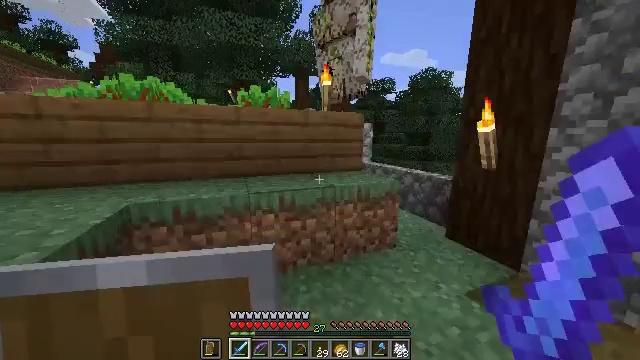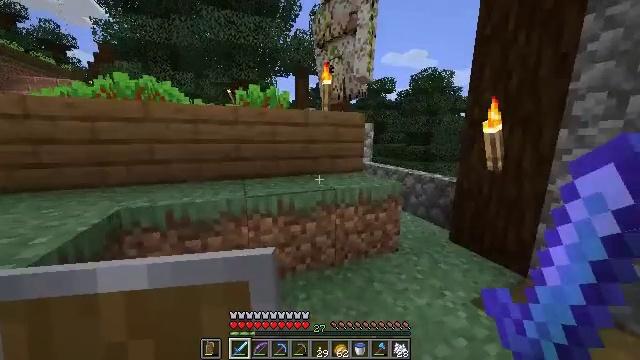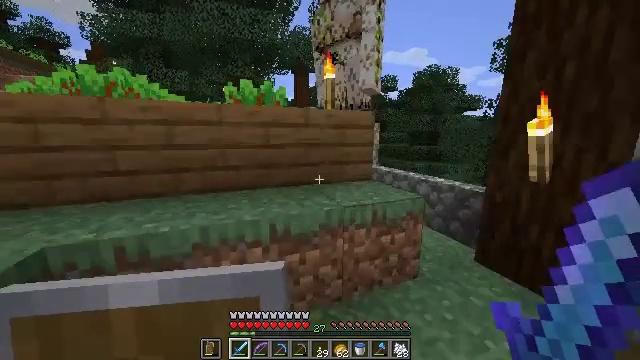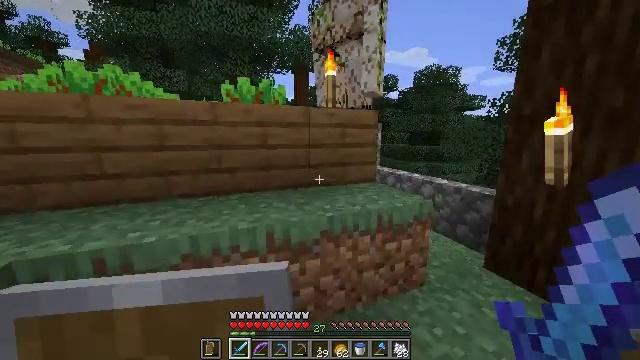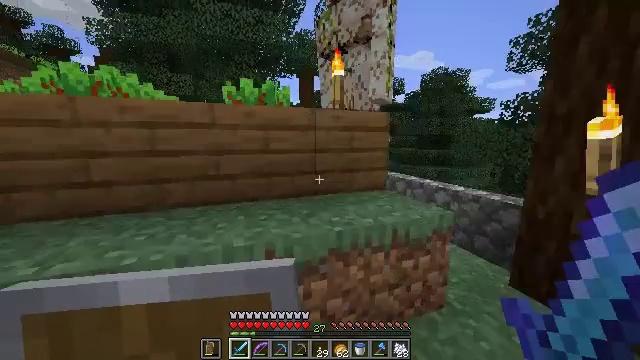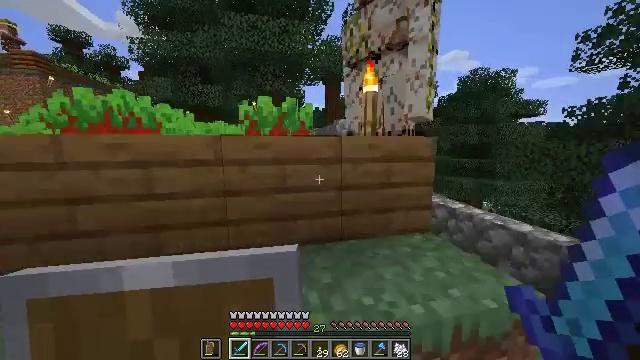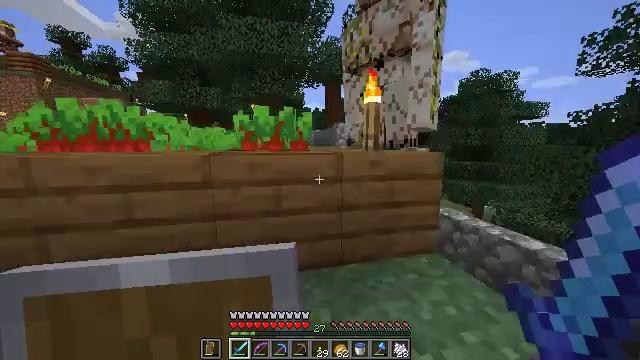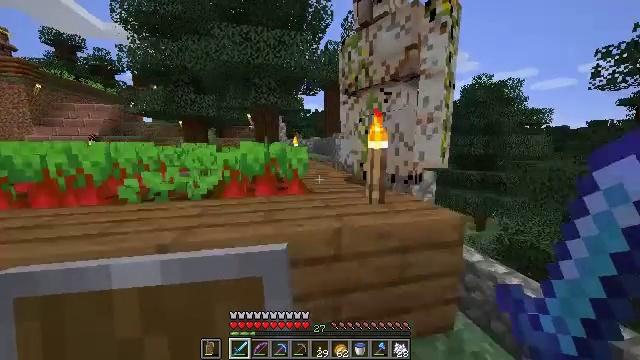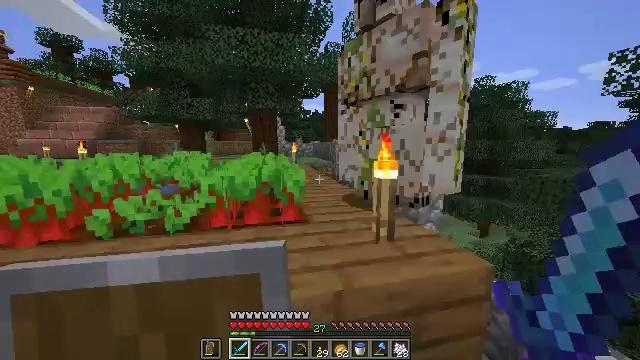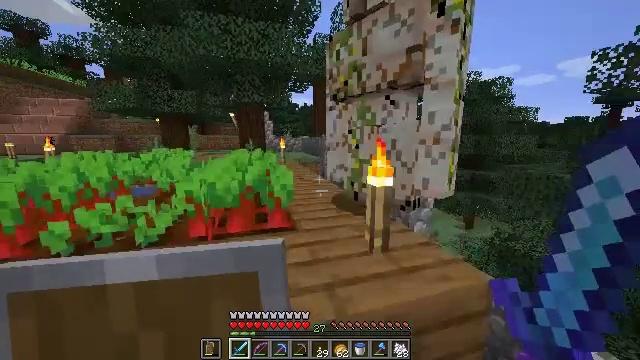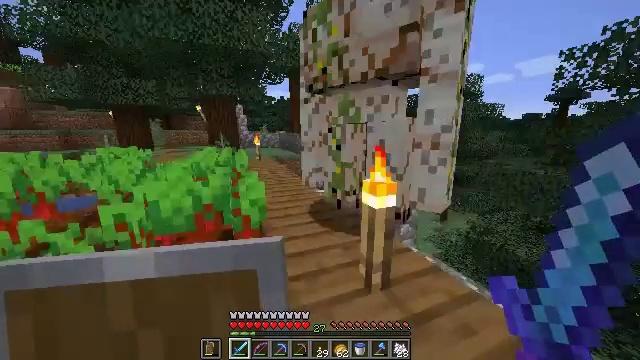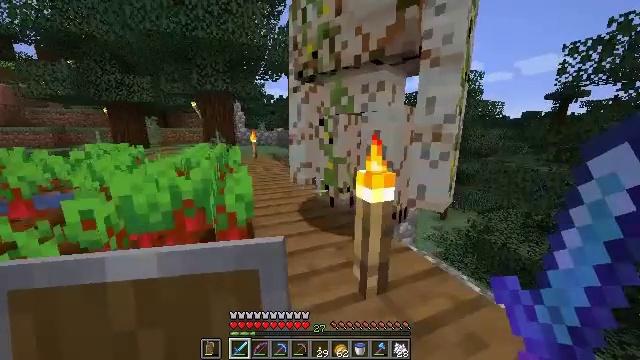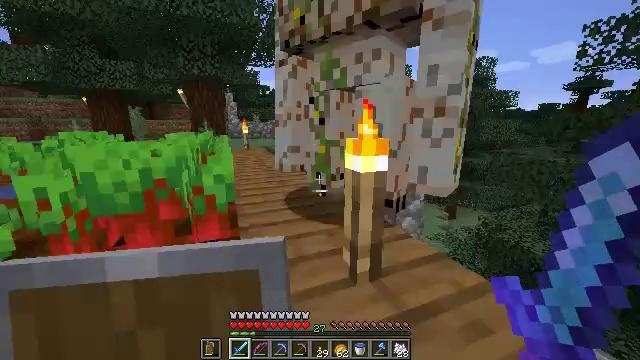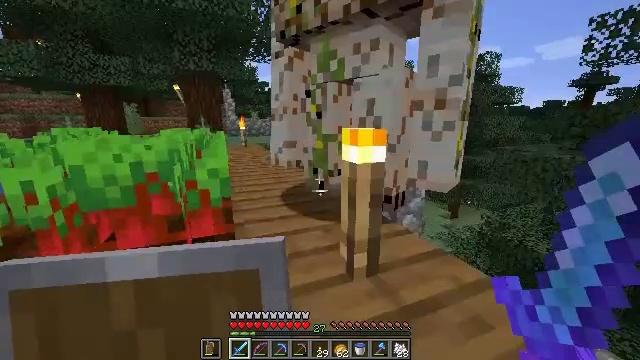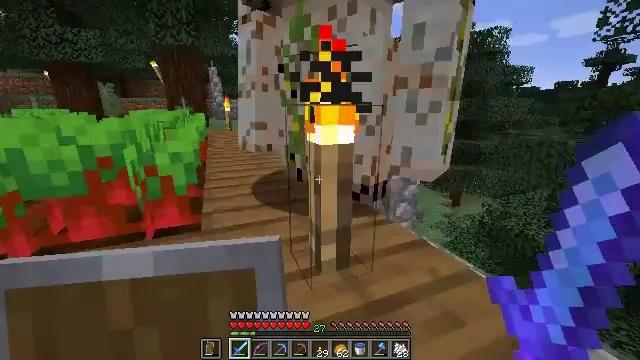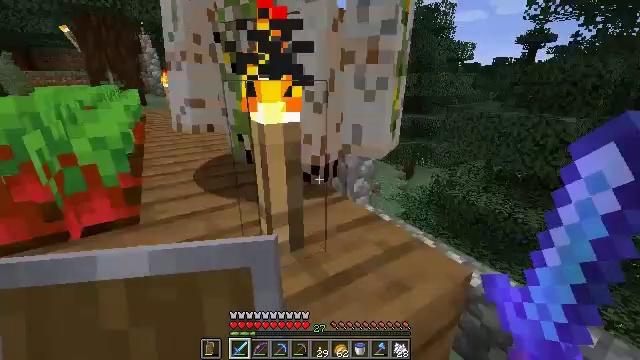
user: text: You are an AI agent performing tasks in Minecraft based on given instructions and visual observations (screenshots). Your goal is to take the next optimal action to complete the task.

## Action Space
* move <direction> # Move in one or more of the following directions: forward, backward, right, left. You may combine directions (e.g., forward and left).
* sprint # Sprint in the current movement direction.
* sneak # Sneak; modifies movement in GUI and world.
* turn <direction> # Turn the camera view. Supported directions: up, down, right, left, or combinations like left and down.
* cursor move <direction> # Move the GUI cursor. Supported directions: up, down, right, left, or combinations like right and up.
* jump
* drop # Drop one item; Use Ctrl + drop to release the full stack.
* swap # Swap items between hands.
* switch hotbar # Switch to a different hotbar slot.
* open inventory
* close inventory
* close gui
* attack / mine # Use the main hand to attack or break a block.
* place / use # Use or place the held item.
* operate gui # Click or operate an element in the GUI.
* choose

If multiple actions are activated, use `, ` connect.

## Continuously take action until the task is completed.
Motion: motion action
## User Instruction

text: Collect beetroots from the field.
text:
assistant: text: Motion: move forward
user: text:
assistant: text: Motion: move forward
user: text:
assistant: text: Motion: move forward
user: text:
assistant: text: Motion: move forward, turn left
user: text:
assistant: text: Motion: move forward, turn left, jump
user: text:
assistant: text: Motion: move forward, jump
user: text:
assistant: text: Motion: move forward, jump
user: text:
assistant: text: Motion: move forward
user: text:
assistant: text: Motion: move forward, turn right and down
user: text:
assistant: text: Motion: move forward, turn right and down
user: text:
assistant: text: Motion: move forward
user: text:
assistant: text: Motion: move forward
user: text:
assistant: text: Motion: move forward
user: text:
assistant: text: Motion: turn down
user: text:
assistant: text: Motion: turn right and down
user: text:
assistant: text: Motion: turn right and down
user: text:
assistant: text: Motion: no_op
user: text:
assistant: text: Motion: move right
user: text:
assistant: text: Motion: move right, turn down
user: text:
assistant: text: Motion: move right, turn down
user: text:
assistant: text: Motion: move right, turn left
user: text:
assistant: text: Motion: move right, turn left
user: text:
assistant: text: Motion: no_op
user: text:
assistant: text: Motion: turn left
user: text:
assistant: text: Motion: turn left
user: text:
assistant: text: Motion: turn left
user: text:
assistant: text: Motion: no_op
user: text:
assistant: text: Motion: turn left and up
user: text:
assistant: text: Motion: turn left and up
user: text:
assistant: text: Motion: turn left